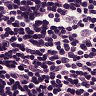
Metastatic tissue present: no